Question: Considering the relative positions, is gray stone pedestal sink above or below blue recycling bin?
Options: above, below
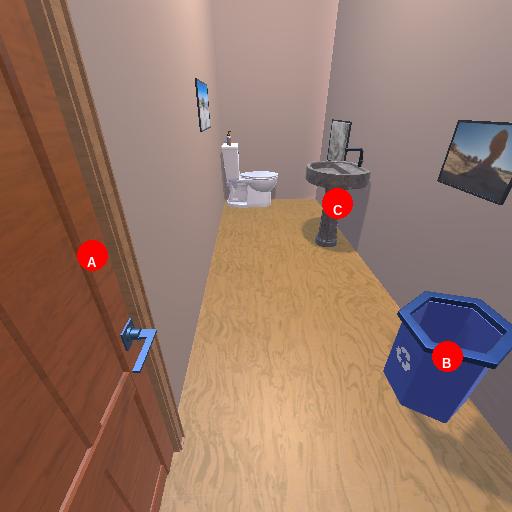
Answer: above